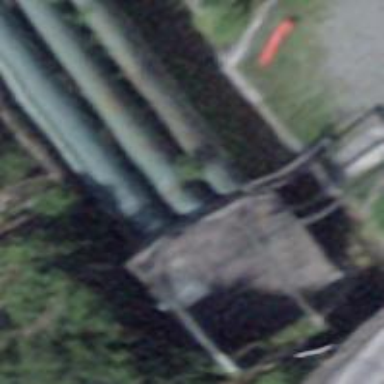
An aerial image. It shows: Man-made water pipeline.